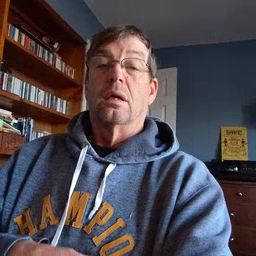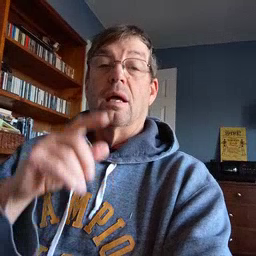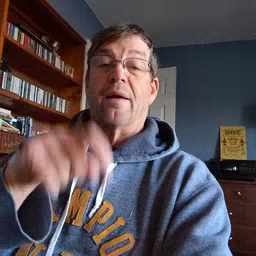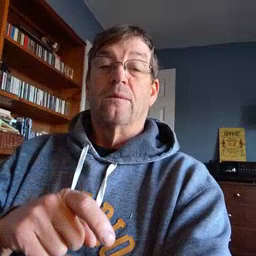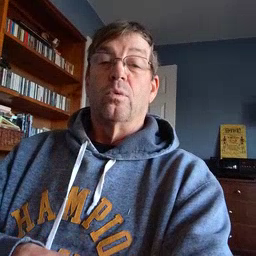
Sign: haveto